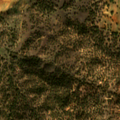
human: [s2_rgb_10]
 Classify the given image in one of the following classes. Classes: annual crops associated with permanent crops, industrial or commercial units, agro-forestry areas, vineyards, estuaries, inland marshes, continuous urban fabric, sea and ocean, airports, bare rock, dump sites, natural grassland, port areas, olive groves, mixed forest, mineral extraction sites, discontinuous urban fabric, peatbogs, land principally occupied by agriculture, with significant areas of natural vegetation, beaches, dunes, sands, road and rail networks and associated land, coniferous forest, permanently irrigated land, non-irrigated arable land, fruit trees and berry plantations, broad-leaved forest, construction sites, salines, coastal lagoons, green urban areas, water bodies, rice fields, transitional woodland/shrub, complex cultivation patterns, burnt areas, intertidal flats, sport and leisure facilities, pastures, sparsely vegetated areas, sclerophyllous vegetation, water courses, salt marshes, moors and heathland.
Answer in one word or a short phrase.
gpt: non-irrigated arable land, agro-forestry areas, broad-leaved forest